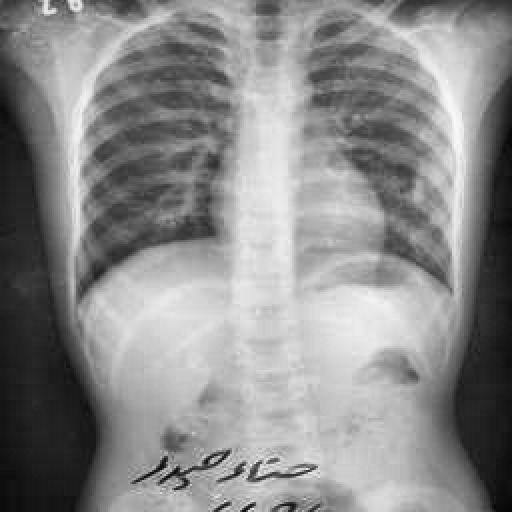
Finding: TUBERCULOSIS